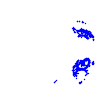
Particle: electron